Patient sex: M
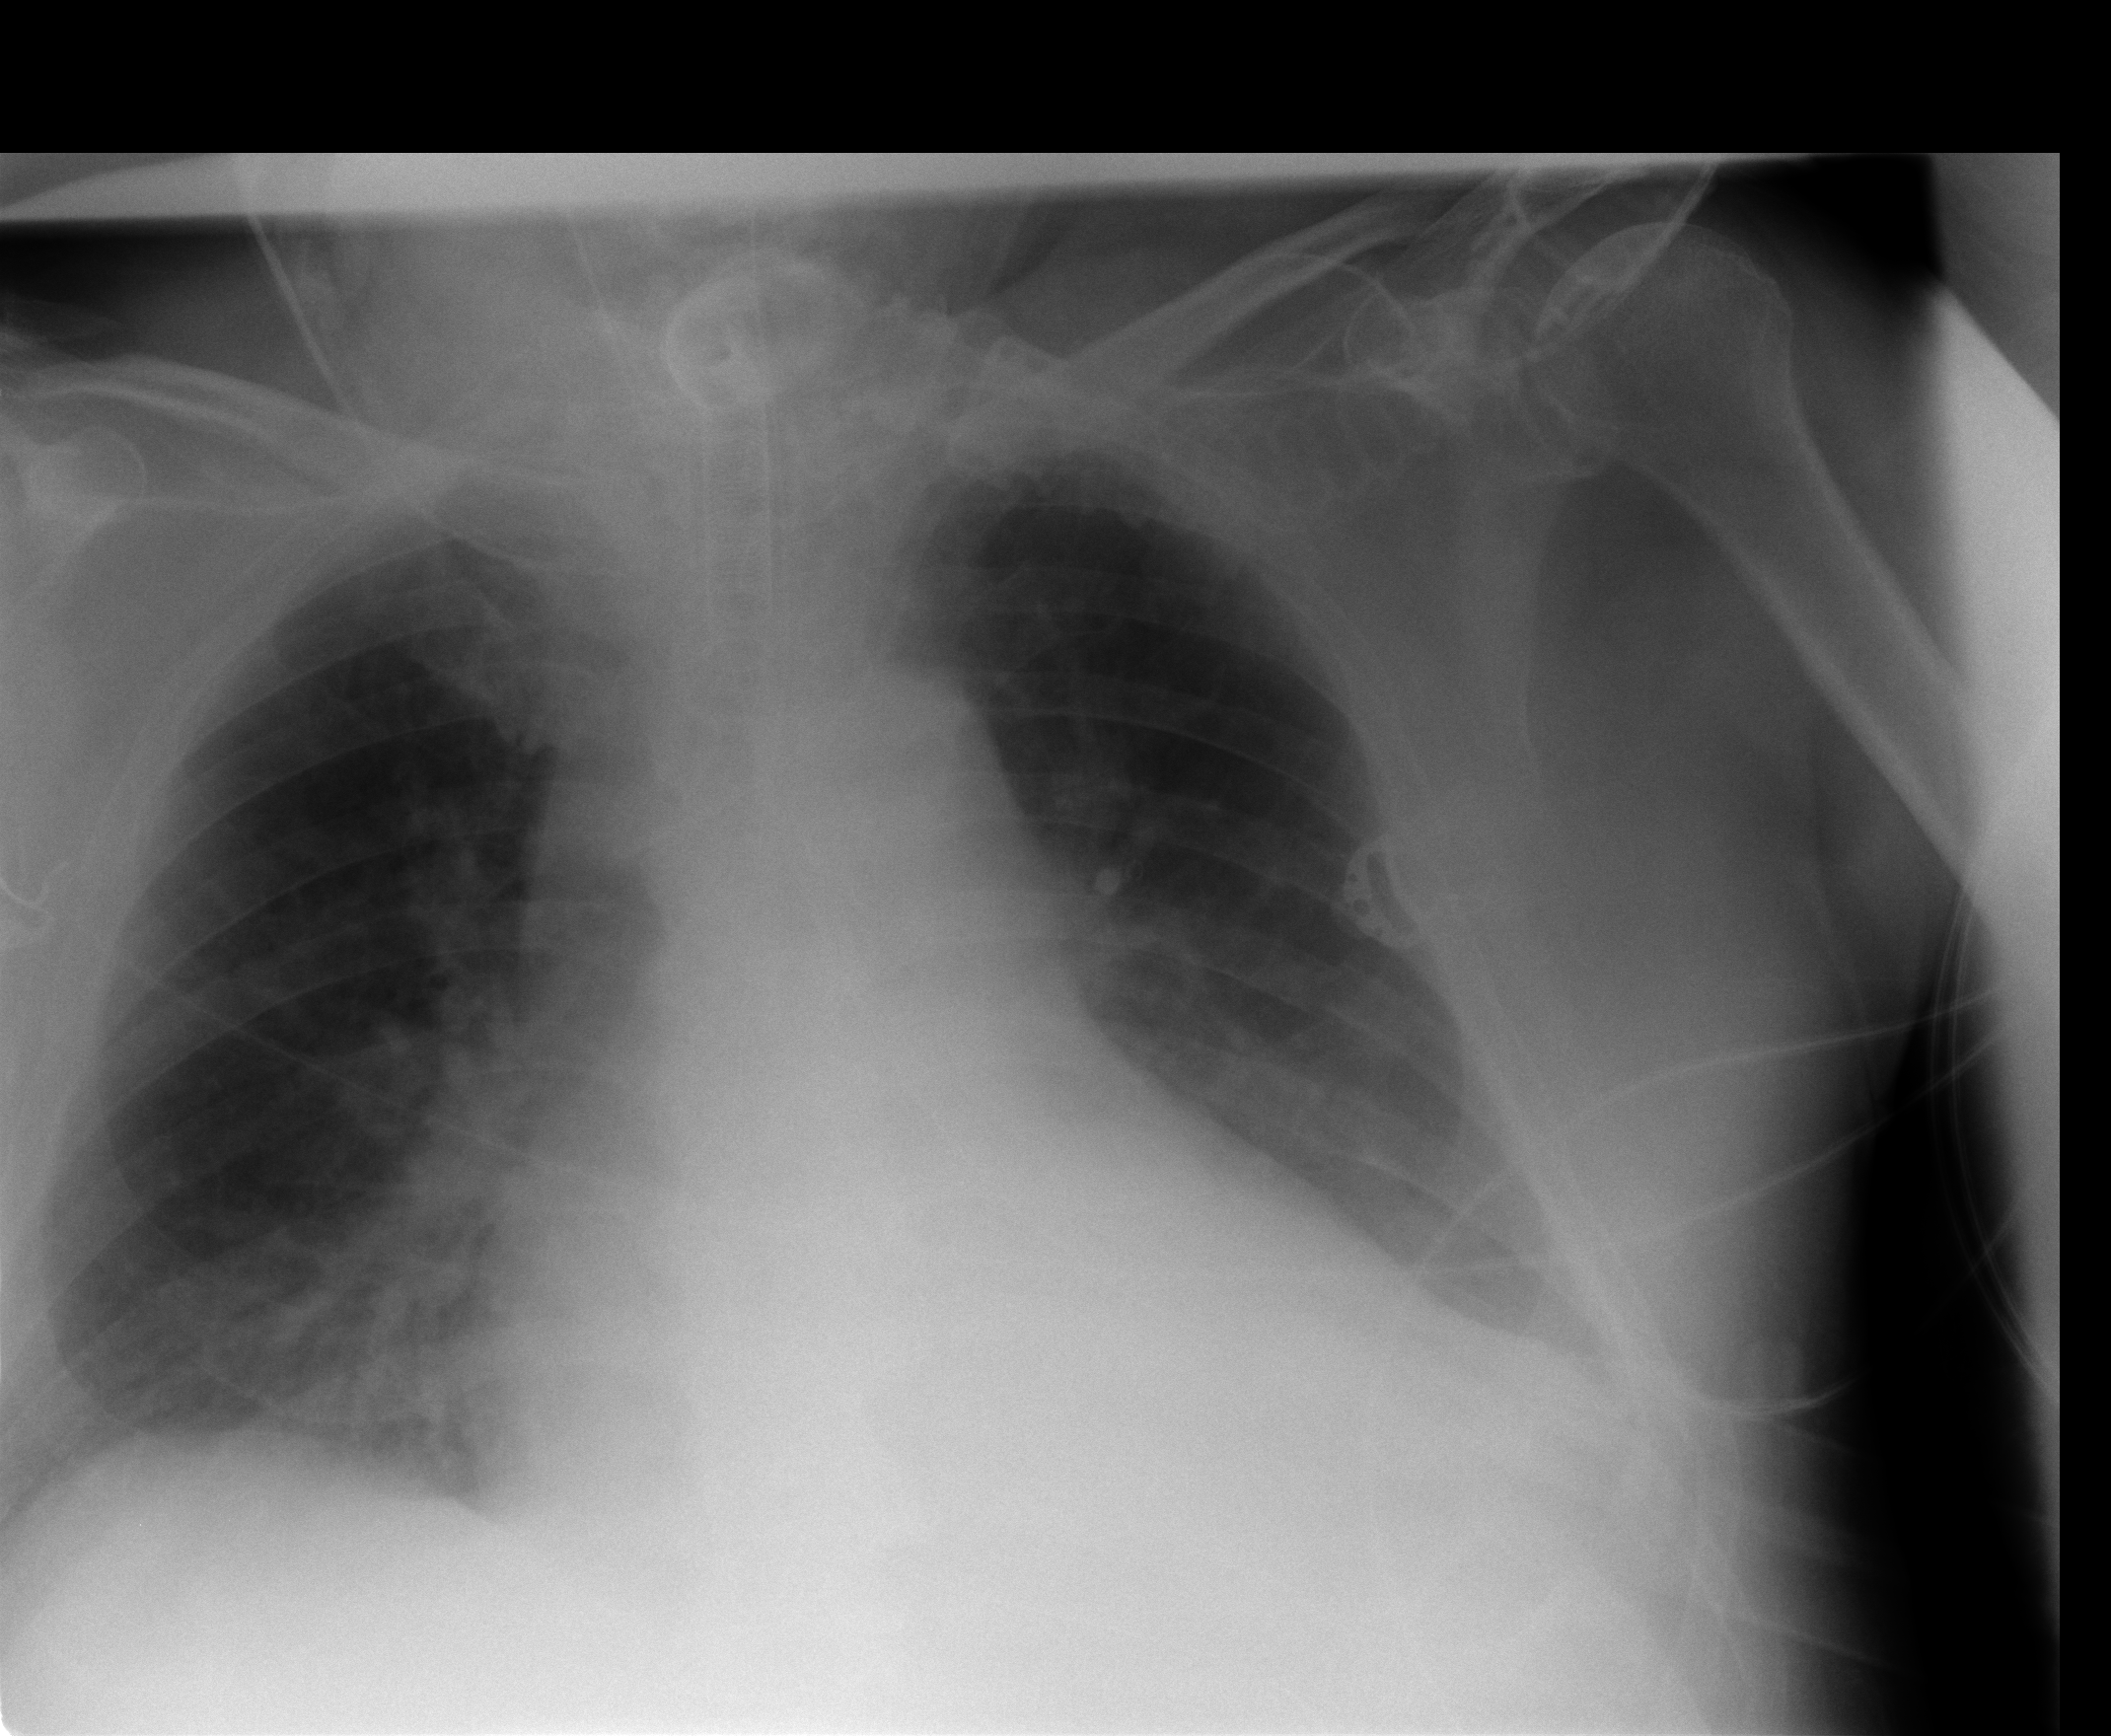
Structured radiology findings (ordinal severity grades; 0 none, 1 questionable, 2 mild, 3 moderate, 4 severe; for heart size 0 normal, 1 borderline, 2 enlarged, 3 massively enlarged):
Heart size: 2
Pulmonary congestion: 2
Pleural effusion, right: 0
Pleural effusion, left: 1
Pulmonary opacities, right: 0
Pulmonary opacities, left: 0
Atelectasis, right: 2
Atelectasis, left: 2